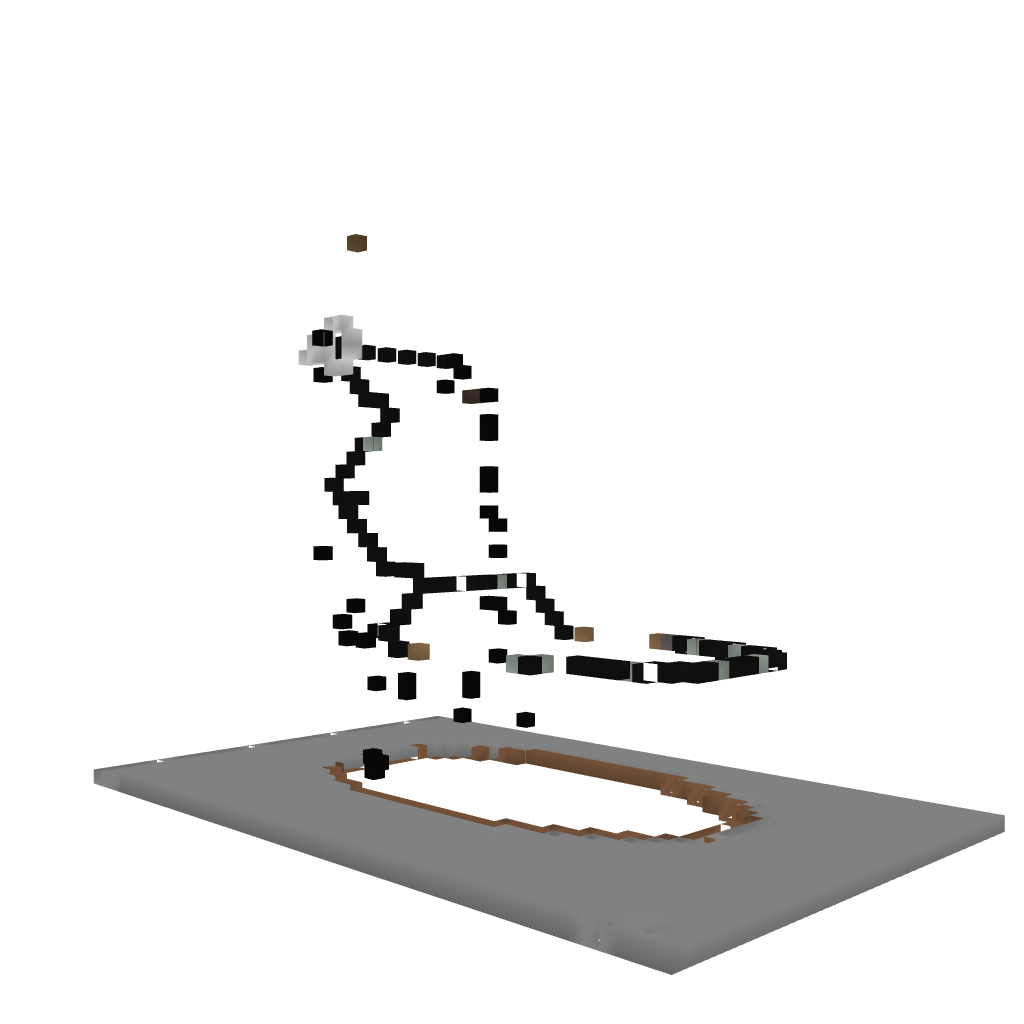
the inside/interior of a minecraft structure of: Flushable Toilet - By Cybersneeze